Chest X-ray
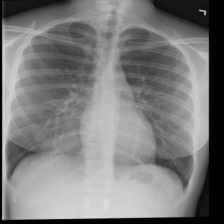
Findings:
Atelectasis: negative
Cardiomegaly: negative
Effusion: negative
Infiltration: positive
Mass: negative
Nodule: negative
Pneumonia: positive
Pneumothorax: negative
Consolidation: negative
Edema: negative
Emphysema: negative
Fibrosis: negative
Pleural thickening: negative
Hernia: negative